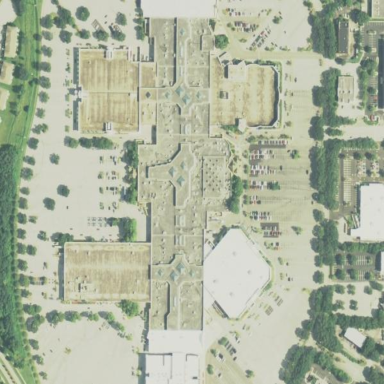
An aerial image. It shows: Retail area.